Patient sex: M
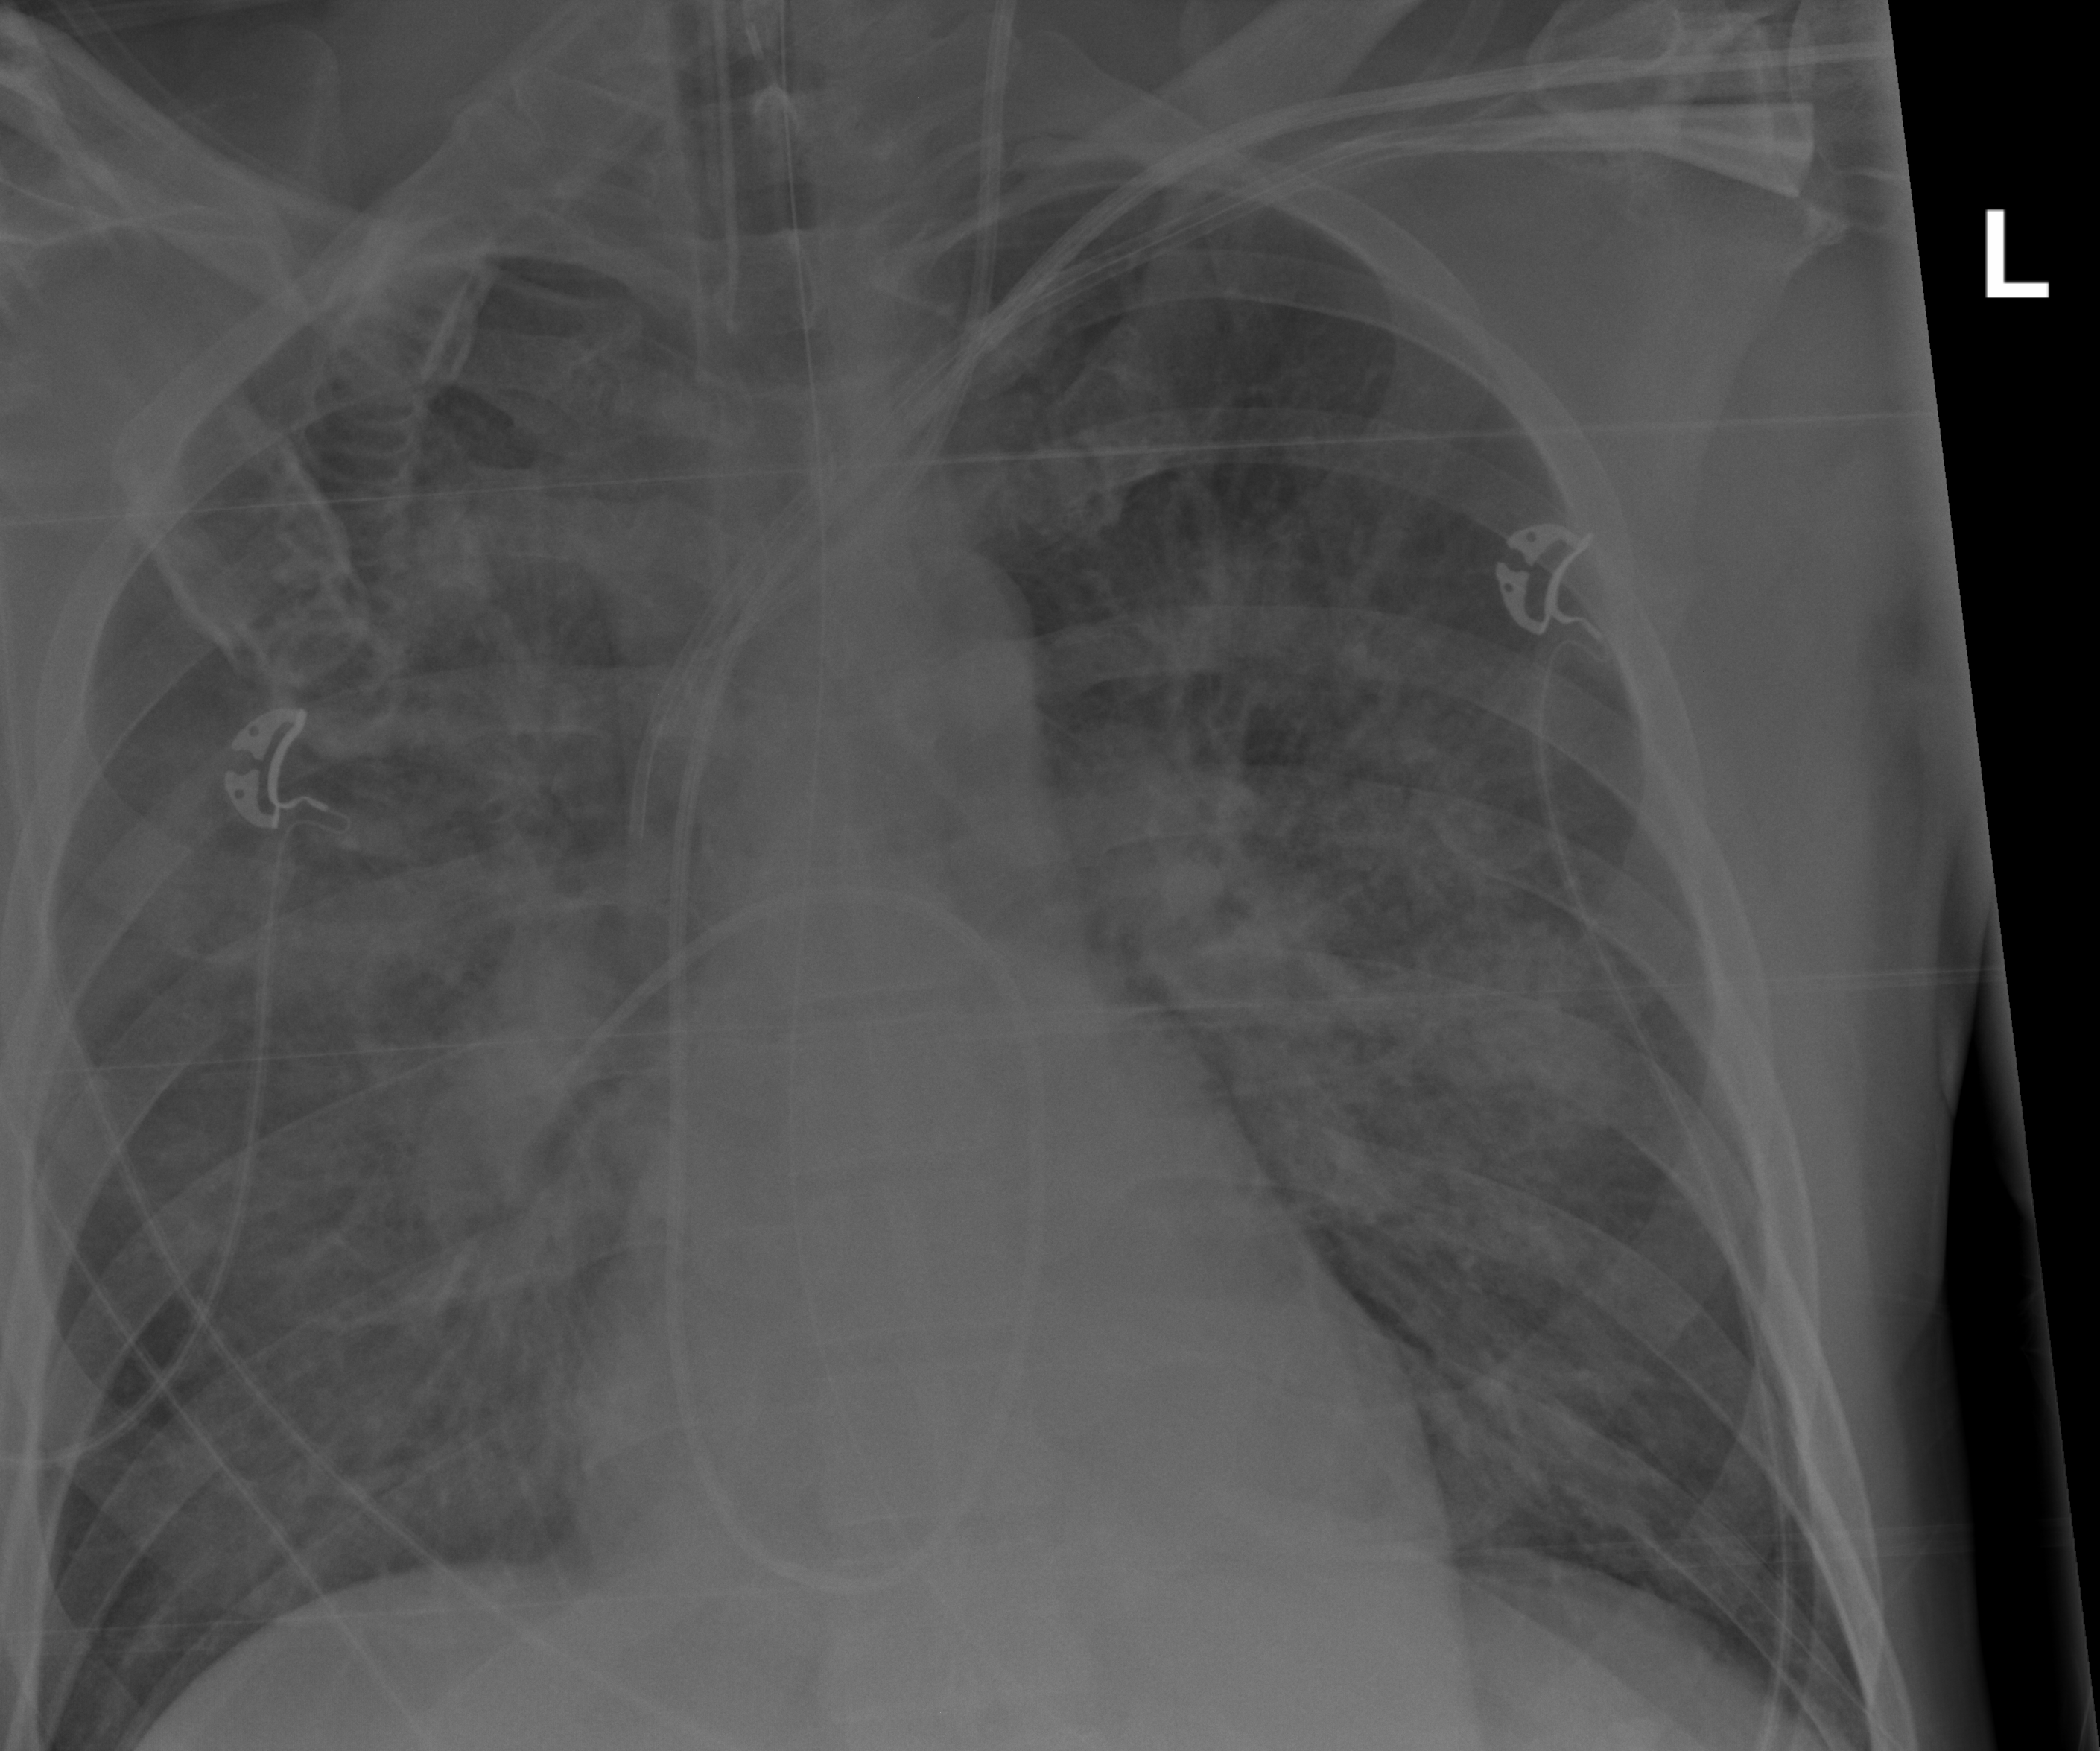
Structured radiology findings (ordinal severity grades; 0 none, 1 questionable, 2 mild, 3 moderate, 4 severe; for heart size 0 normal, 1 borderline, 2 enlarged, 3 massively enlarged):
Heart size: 0
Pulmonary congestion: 2
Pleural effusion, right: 0
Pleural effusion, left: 0
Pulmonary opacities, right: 3
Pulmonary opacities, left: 3
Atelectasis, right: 3
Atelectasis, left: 3